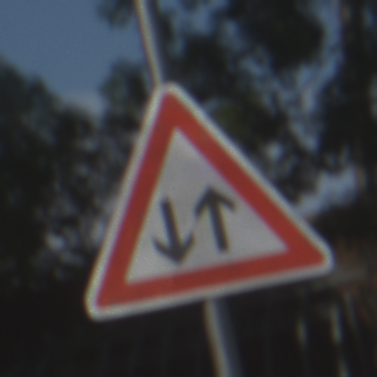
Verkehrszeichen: Gegenverkehr
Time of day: Midday
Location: Outdoor (Suburban)
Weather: Clear
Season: NotSpecified
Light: Natural